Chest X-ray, AP view. Patient: 49 years old, sex F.
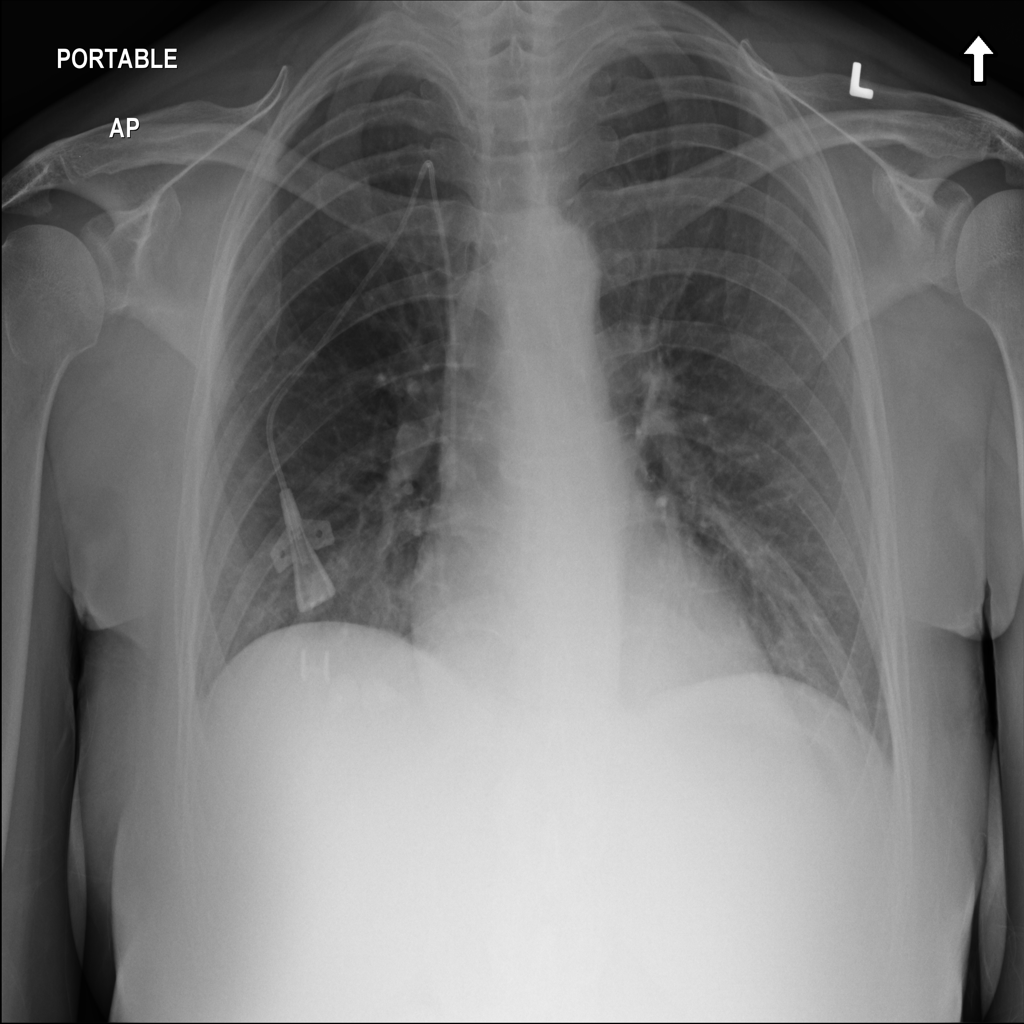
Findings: No Finding